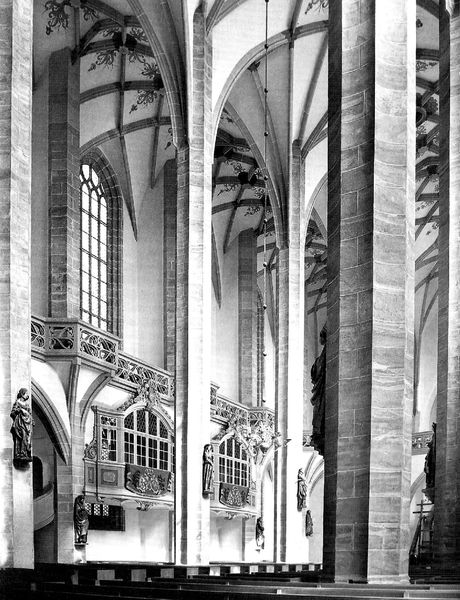
Titel: Dom St. Marien zu Freiberg
Standort: Freiberg (EU - D - Sachsen)
Schlagwörter: fenster, grau, licht, pfeiler, säule, säulen, dach, ornament, barock, sockel, stein, kirche, figur, innen, gotik, balkon, empore, kuppel, treppe, ornamente, aufgang, geländer, hoch, logen, foto, fotografie, gang, nische, gewölbe, kreuz, balustrade, dom, rippen, schwarzweiß, bänke, kathedrale, kirchenbänke, mittelschiff, skulpturen, dienste, gotisch, kanzel, kreuzgewölbe, spitzbogen, heilige, gothisch, achteckig, sitzbänke, geölbe, sterngewölbe, heiligenstatuen, spitzbogengewölbe, fürstensitz